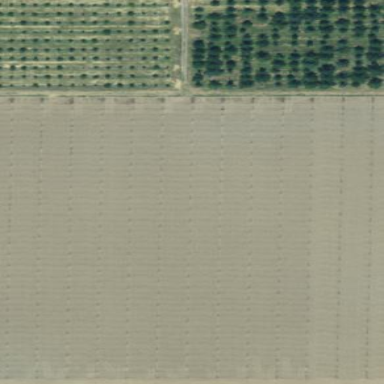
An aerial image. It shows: Orchard.